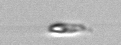
Label: flagellate_morphotype3